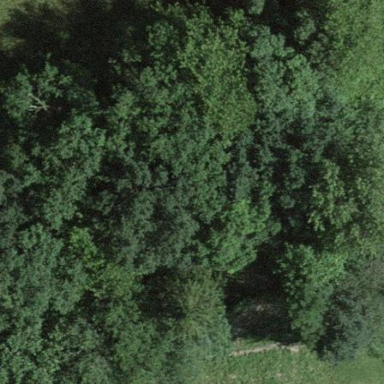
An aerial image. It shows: Mixed forest with variety of leaf types and cycles.